Field crop: maize
Growth stage: 2
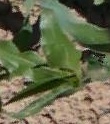
Species: maize